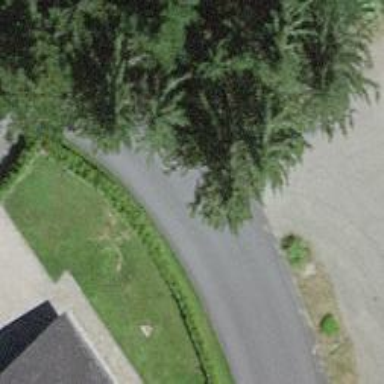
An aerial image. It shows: Unclassified road with asphalt surface.